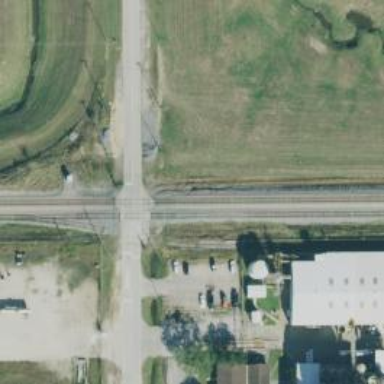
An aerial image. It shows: Railway level crossing.